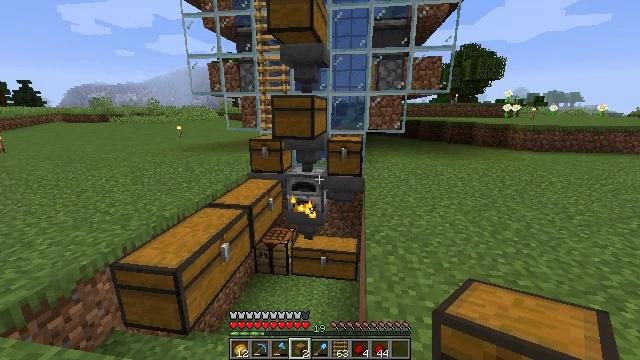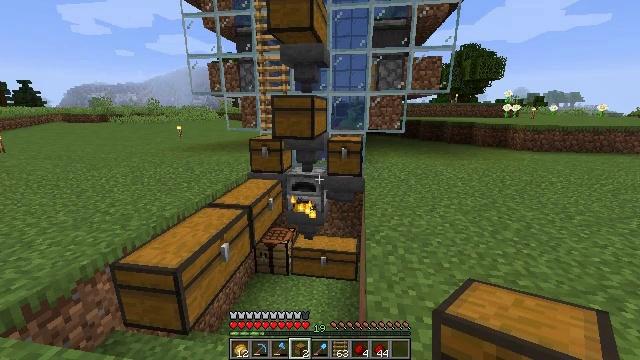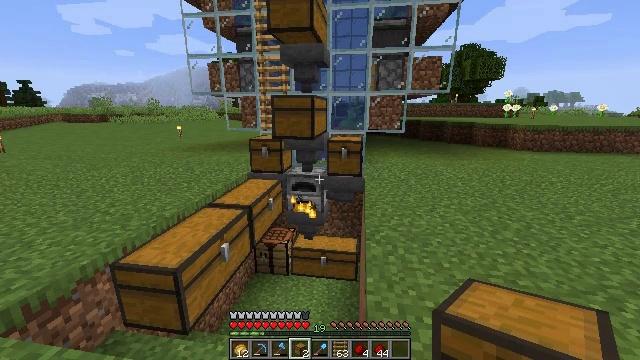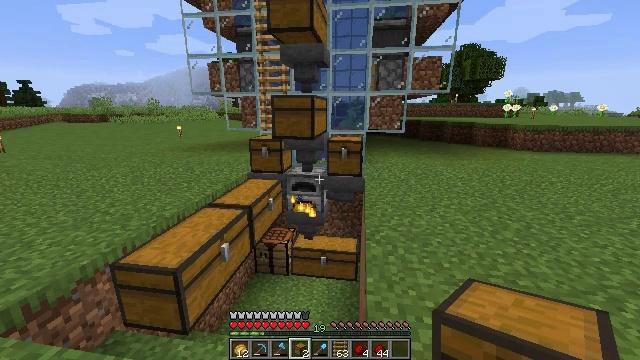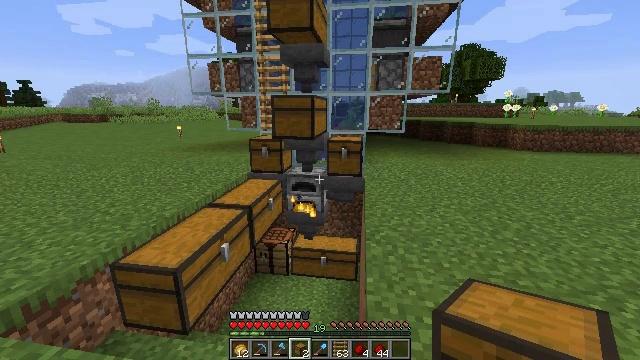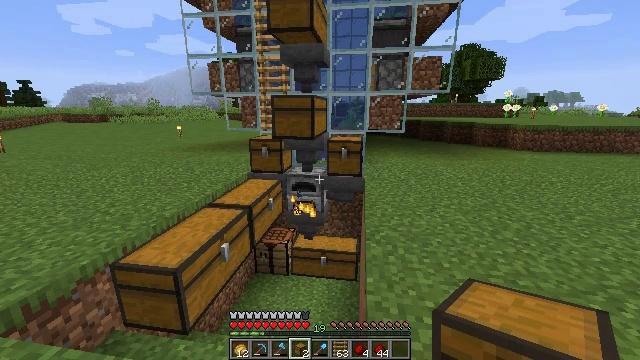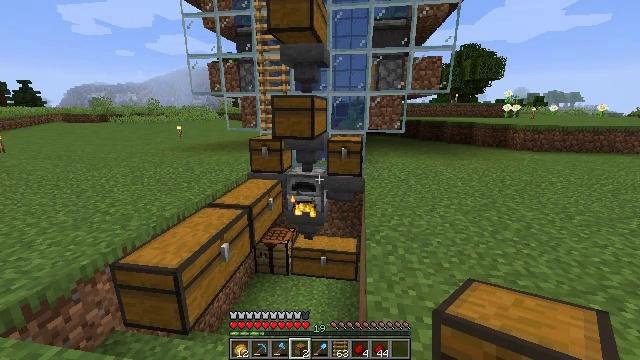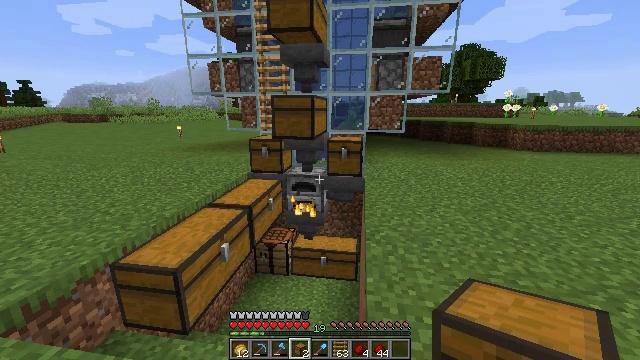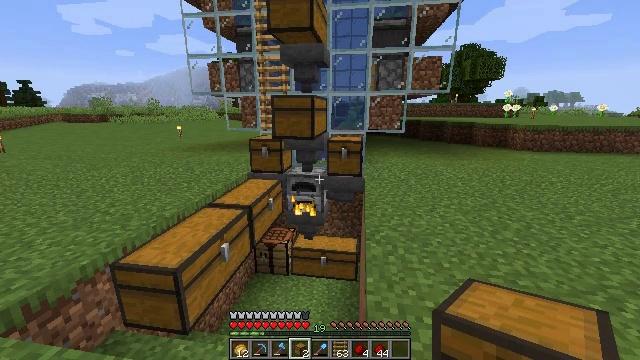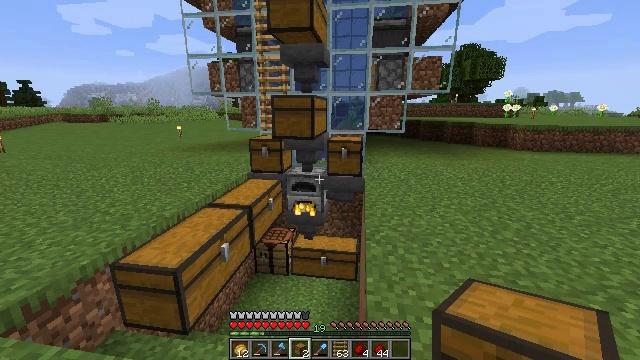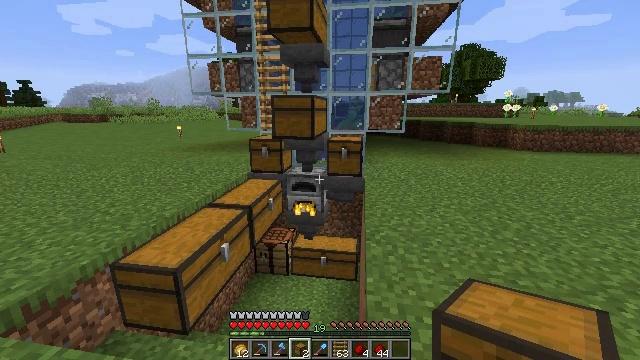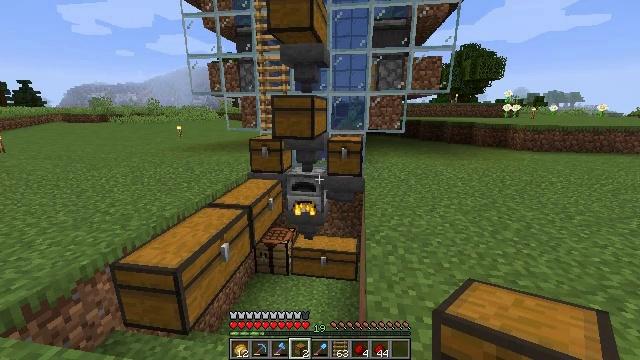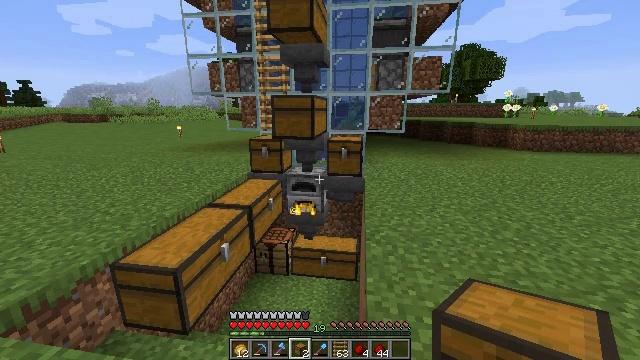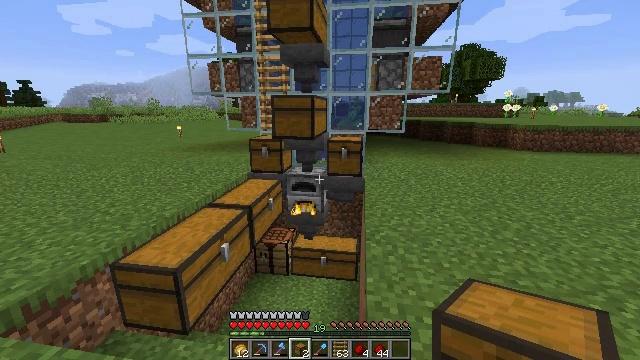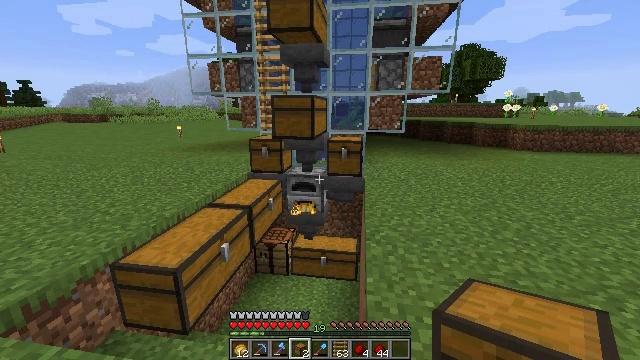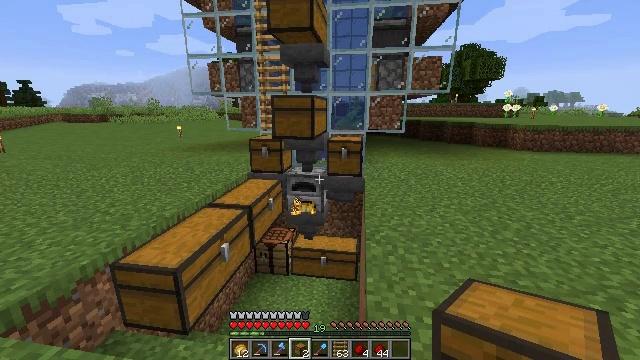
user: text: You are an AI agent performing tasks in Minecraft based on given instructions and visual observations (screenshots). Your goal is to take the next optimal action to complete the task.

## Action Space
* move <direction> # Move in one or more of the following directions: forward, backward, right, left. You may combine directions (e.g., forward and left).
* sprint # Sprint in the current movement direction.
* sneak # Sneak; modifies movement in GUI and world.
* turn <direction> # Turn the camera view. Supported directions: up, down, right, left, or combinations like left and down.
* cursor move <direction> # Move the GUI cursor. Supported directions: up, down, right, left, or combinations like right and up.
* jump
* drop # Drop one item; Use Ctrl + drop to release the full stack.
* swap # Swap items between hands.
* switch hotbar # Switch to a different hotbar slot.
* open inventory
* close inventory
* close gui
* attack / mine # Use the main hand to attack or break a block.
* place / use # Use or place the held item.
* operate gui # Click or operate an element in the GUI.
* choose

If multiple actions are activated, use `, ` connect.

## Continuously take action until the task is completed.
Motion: motion action
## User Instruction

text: Attack the chest to pick it up.
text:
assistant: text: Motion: no_op
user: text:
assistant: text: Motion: no_op
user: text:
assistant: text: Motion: no_op
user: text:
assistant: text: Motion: no_op
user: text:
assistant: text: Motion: no_op
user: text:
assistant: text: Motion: no_op
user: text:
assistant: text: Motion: no_op
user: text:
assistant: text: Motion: no_op
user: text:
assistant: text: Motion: no_op
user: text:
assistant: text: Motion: no_op
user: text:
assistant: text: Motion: no_op
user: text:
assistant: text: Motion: no_op
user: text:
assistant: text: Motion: no_op
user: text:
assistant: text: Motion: no_op
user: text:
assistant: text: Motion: no_op
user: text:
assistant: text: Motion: no_op
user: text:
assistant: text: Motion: no_op
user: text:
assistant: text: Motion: no_op
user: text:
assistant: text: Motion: no_op
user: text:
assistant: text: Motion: no_op
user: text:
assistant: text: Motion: no_op
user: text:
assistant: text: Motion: no_op
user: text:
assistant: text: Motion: no_op
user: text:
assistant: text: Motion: no_op
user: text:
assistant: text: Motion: no_op
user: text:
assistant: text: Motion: no_op
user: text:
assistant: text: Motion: no_op
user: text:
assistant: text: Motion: no_op
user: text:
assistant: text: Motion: no_op
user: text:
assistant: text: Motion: no_op